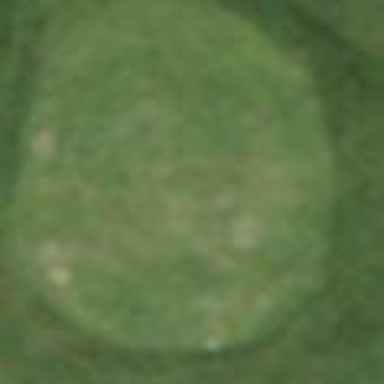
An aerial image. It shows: Golf tee.